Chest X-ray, PA view. Patient: 44 years old, sex M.
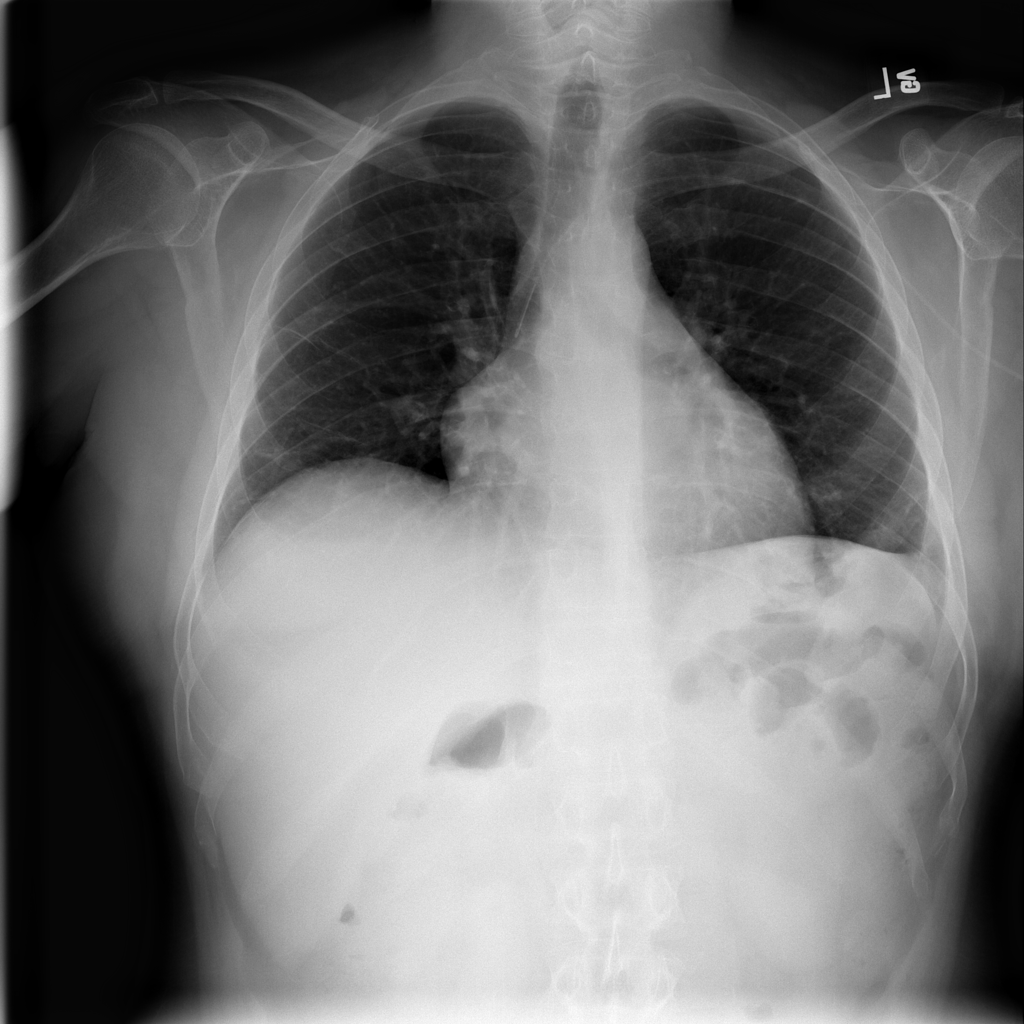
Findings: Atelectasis